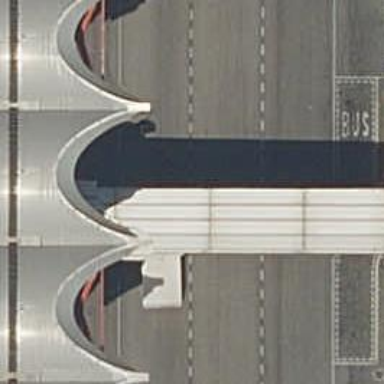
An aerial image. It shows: Airport gate.